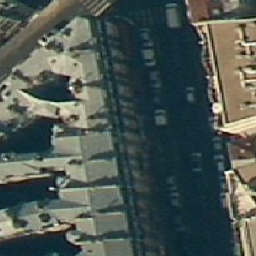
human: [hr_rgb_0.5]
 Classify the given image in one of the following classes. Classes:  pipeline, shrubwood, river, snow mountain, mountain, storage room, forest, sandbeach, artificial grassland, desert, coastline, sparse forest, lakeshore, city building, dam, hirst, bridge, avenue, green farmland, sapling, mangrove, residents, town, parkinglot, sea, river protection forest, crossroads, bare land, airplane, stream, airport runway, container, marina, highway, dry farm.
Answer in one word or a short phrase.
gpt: city building